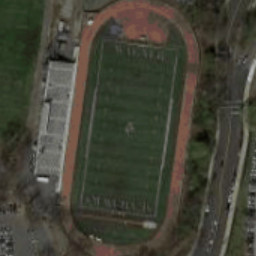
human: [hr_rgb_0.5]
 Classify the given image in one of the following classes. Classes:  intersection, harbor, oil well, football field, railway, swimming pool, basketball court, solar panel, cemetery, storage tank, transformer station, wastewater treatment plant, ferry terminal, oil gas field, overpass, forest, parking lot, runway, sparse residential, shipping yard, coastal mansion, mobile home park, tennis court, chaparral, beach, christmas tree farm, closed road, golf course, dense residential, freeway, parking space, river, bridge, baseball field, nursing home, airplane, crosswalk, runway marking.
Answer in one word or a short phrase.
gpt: football field